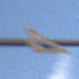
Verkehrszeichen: Bahnuebergang
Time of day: MorningAfternoon
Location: Outdoor (RoadRail)
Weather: PartlyCloudy
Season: NotSpecified
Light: Natural